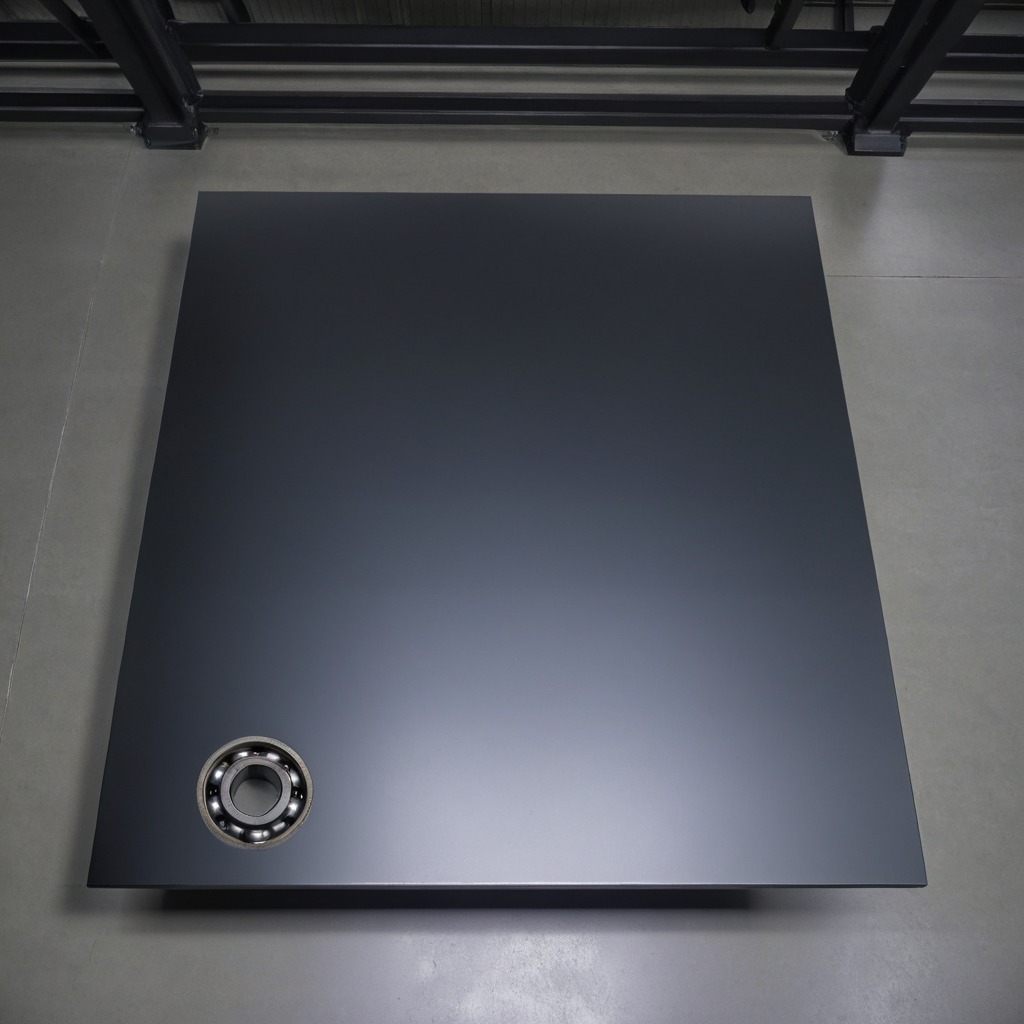
A metal ball bearing is lying on the tabletop in the evening.